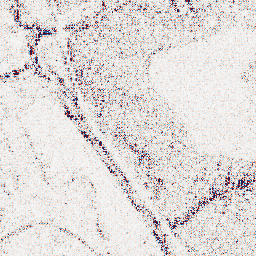
Category: wavelet
Decomposition family: wavelet_dwt
Decomposition parameters: wavelet: coif2
level: 1
Upsampling method: edge_directed
Upsampling parameters: scale: 4
Upsampling scale: 4